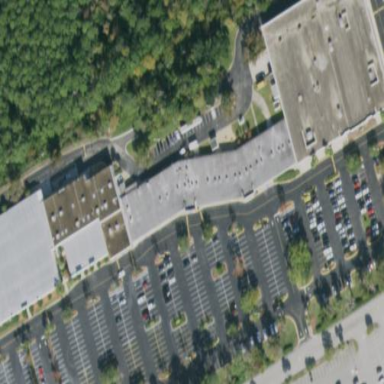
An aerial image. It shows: Parking area with surface.